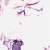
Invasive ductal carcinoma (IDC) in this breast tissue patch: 0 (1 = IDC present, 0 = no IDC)